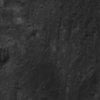
Label: not_dusty